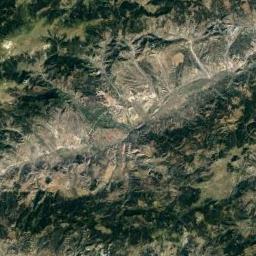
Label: mountain